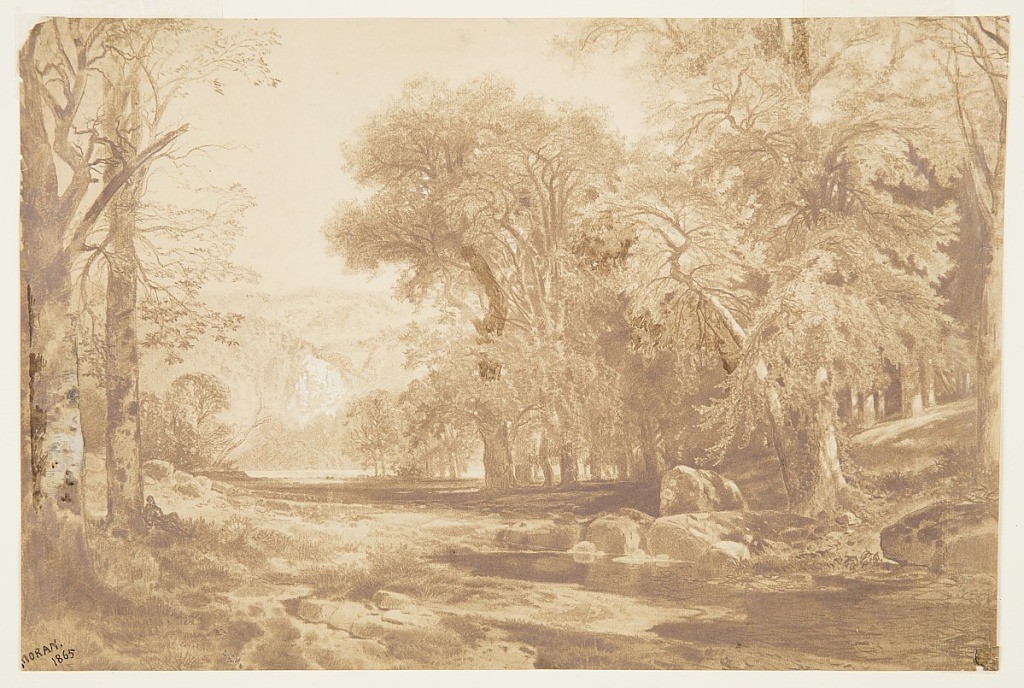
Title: On the Upper Delaware (after a charcoal drawing)
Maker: Thomas Moran, American, b. Britain, 1837–1926
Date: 1865
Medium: Calotype with brush and dark-brown and white watercolor on thin off-white wove paper
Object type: Photograph
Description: Horizontal view of the merging of a stream with a river, with a recumbent figure at lower left and high hills in the distance.